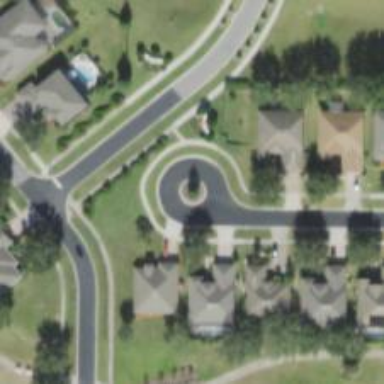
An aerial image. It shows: Turning loop on the road.